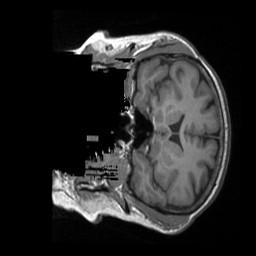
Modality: T1w
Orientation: coronal
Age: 61
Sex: female
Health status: ill
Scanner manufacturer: siemens
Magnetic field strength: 3 T
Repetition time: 1.9 s
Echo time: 0.00247 s